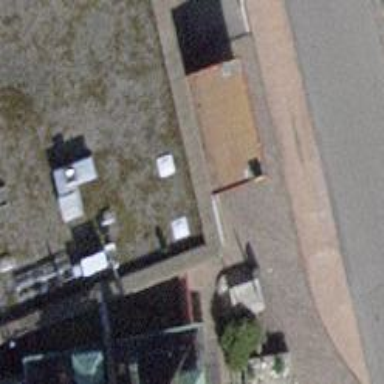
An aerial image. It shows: Post office.